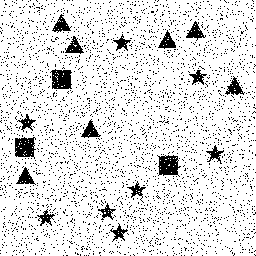
Squares: 3
Triangles: 7
Stars: 8
Total shapes: 18